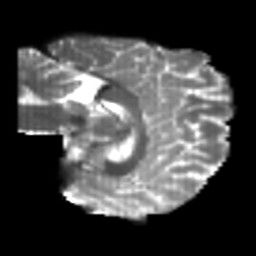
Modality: T2w
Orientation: sagittal
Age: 25
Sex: female
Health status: healthy
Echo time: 0.074 s